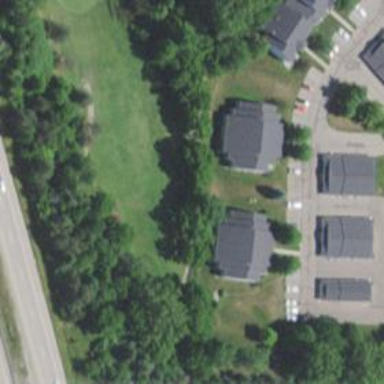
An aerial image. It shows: Path for golf carts.